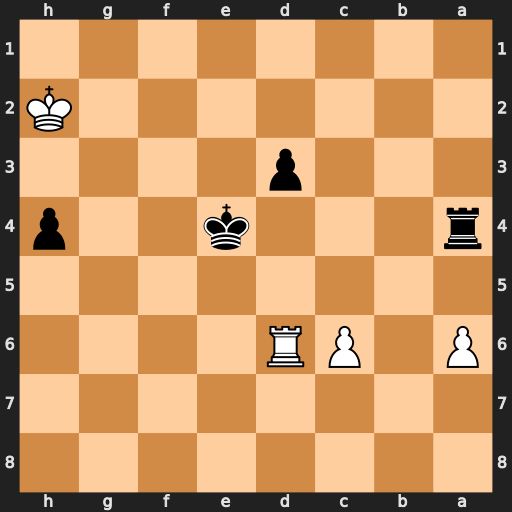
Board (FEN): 8/8/P1PR4/8/r3k2p/3p4/7K/8
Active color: b
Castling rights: -
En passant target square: -
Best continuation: Rxa6 c7 Ra2+ Kh3 Rc2